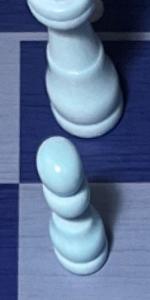
Label: Pawn_White